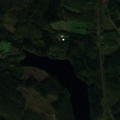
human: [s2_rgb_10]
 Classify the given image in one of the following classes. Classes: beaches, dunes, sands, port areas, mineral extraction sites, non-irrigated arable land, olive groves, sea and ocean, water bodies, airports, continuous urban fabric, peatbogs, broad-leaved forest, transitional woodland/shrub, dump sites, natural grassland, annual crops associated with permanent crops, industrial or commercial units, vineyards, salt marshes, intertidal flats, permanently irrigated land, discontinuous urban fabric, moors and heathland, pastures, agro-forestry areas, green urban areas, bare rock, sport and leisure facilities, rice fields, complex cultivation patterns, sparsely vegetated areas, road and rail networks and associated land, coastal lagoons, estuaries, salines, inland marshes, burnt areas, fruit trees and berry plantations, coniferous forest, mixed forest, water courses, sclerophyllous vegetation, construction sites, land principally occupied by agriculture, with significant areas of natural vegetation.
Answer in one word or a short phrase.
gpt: broad-leaved forest, coniferous forest, mixed forest, transitional woodland/shrub, water bodies